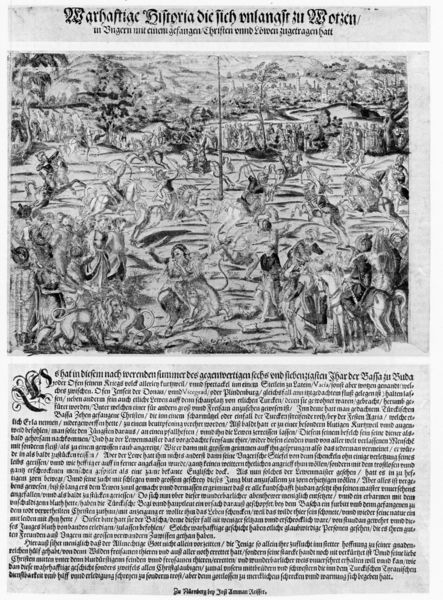
Titel: Warhaftige Historia die sich vnlangst zu Wotzen
Künstler: Jost Amman
Standort: Zürich.
Institution: Wickiana
Schlagwörter: baum, berg, kampf, wasser, bäume, fluss, frauen, landschaft, menschen, bewegung, männer, schwarz, weiss, zeichnung, barock, geschichte, historie, feld, horizont, hügel, natur, blatt, wald, pferd, pferde, reiter, schrift, stab, berge, grafik, schlacht, soldaten, deutsch, palme, unscharf, buch, pfahl, druck, schwarzweiss, stich, illustration, text, uniform, zeitung, buchstaben, initiale, überschrift, buchseite, buck, löwe, undeutlich, baltt, historia, artikel, pfred, zeitungsbericht, annale